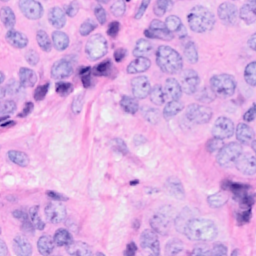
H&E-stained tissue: Breast